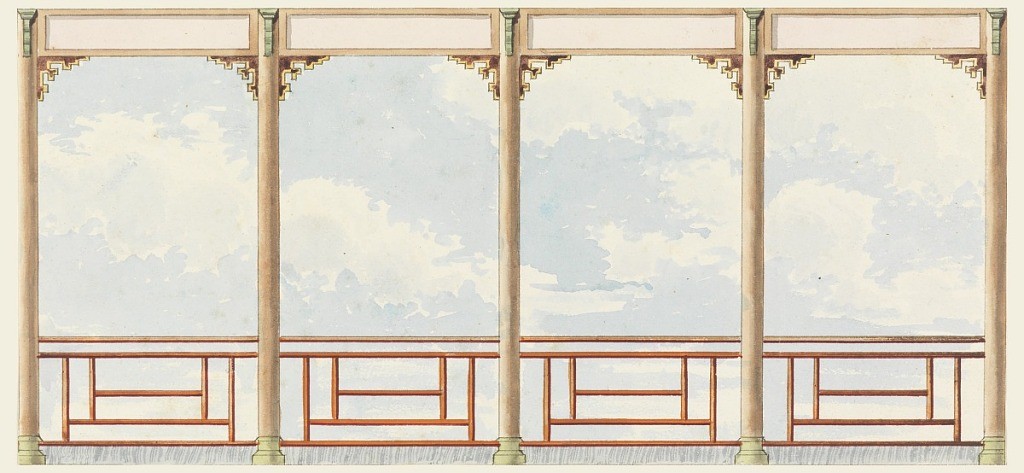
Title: Wall for Decoration, perhaps for corridor, Royal Pavilion, Brighton
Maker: Frederick Crace, English, 1779–1859
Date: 1802
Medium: Brush and watercolor on paper
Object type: Drawing
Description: Elevation of a section of wall, with a painted decoration consisting of clouds and sky seen through the pillars of a balcony. Chinese frets as railings.